This time-frequency spectrogram was computed from a bearing vibration snapshot; brighter regions carry more energy. Classify the bearing condition as one of: normal, inner_race, outer_race, ball.
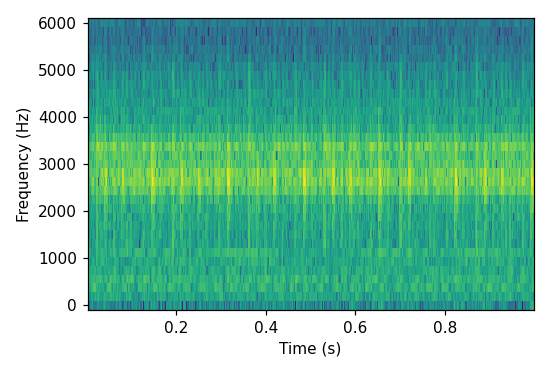
Answer: outer_race